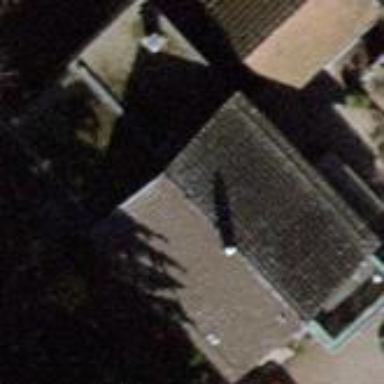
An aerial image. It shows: Detached building with gabled roof.